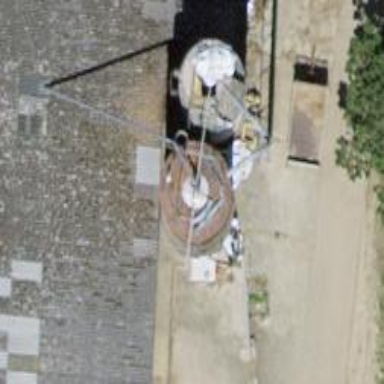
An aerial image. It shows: Silo.